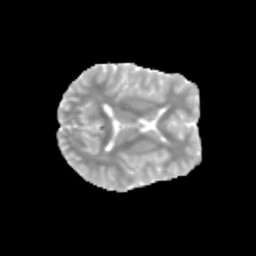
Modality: MD
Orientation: axial
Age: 12
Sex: female
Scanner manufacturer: siemens
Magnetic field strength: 3 T
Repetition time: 3.8 s
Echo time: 0.07 s